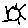
Label: sun